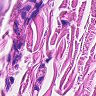
Metastatic tissue present: no